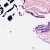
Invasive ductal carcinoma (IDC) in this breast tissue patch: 0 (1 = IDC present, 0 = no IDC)